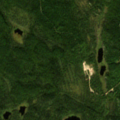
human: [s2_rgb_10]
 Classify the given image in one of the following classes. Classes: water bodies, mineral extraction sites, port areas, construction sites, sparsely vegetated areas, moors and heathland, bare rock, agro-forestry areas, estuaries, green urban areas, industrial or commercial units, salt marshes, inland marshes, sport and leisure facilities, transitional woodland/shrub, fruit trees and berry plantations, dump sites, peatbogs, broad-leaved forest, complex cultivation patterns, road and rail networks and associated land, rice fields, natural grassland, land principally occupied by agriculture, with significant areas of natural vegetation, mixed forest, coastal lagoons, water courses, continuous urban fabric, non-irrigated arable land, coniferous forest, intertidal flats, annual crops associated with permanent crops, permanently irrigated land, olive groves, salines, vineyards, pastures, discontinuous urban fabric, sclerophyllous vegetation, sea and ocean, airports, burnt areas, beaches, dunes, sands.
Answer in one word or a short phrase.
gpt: coniferous forest, mixed forest, transitional woodland/shrub